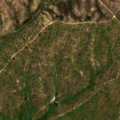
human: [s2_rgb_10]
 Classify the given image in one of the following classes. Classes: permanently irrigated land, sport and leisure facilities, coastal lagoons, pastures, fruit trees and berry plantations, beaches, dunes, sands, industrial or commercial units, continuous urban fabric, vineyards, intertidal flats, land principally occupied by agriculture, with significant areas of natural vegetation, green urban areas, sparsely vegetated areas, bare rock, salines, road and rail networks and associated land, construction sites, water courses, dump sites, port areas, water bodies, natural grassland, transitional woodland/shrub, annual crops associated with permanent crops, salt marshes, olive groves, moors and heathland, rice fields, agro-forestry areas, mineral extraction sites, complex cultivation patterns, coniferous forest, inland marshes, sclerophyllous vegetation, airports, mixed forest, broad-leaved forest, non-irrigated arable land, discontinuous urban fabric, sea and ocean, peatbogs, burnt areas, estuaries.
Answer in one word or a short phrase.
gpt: transitional woodland/shrub